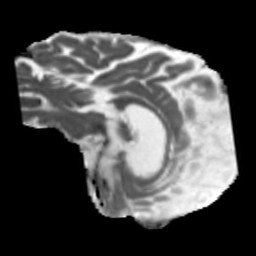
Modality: MD
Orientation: sagittal
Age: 71
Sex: male
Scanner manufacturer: siemens
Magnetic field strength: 3 T
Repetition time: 5.47 s
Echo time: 0.0854 s